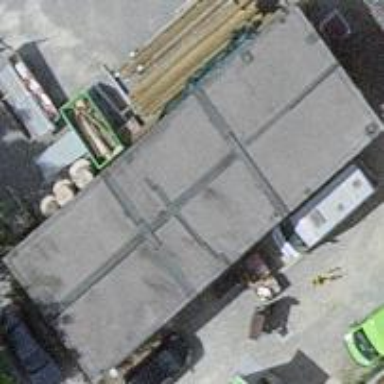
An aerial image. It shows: Warehouse building.